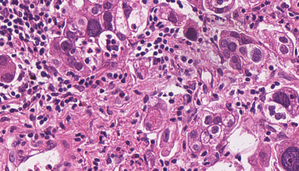
Tumor epithelial tissue: yes
Tumor-associated stroma tissue: yes
Normal tissue: no